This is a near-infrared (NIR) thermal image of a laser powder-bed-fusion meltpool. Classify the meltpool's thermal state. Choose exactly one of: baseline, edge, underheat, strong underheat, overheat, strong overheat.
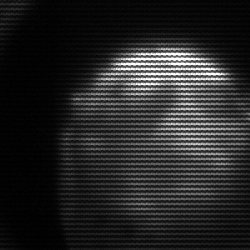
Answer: edge